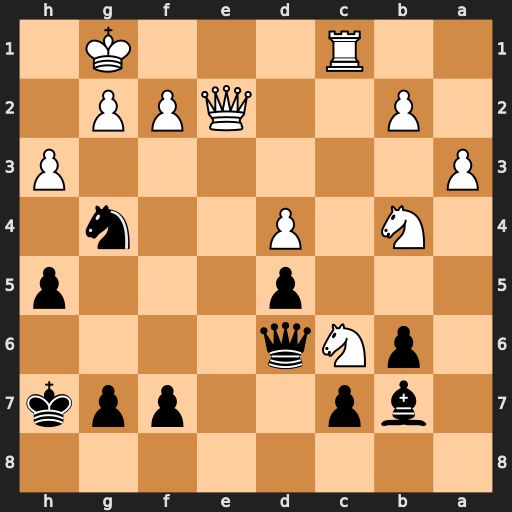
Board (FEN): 8/1bp2ppk/1pNq4/3p3p/1N1P2n1/P6P/1P2QPP1/2R3K1
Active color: b
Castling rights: -
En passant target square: -
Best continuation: Qh2+ Kf1 Qh1#